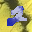
Label: 2